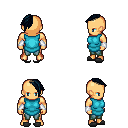
a pixel art fantasy rpg character, male body template, human, tanned skin, teal tunic, teal pants, raven long mohawk hairstyle, white cloth bracers, gray slippers, four views (front, back, left, right), 2x2 character sprite sheet, small pixel art, hard edges, no anti-aliasing